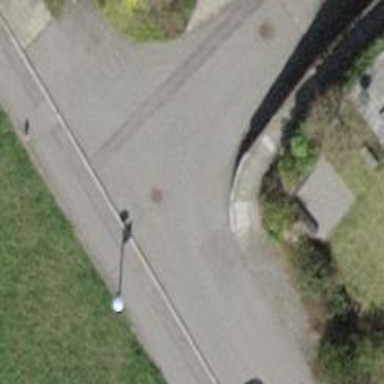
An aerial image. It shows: Turning circle on the road.